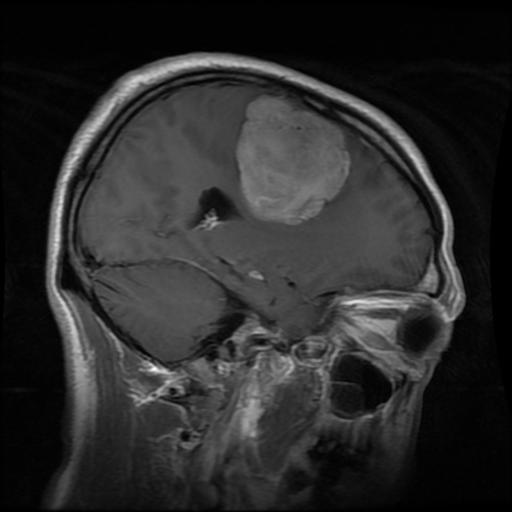
Label: meningioma